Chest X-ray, PA view. Patient: 34 years old, sex F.
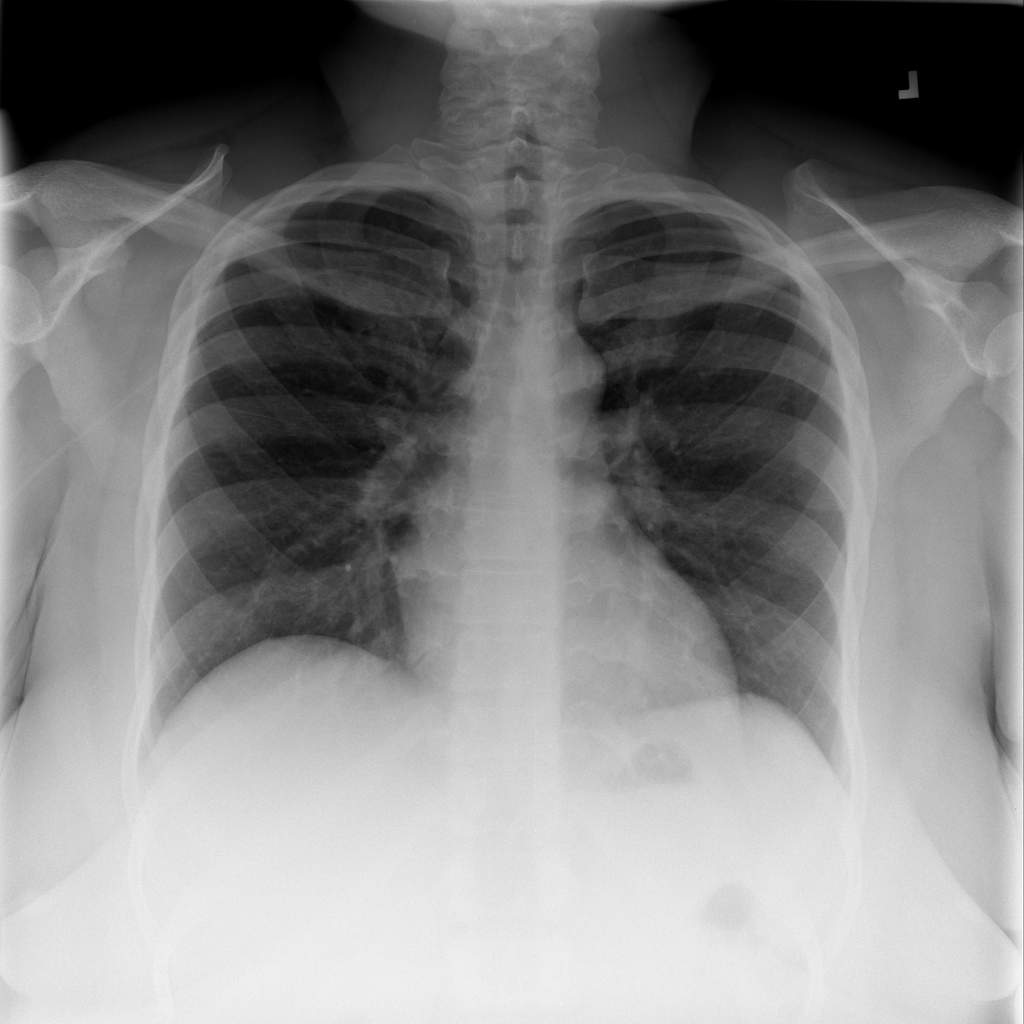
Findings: No Finding